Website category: university
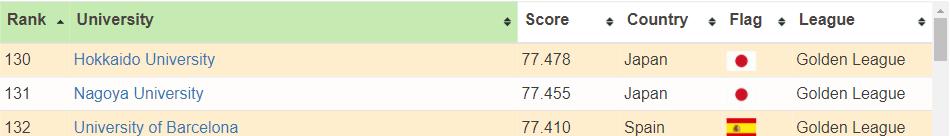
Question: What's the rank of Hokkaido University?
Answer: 130

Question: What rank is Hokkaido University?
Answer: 130

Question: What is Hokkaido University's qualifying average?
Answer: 130

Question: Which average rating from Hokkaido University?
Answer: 130

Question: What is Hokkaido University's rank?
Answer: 130

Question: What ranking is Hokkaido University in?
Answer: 130

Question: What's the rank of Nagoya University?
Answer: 131

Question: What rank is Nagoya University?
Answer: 131

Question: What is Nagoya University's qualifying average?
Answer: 131

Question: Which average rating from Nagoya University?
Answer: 131

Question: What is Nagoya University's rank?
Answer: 131

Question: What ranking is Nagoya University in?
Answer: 131

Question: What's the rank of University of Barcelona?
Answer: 132

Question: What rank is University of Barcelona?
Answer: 132

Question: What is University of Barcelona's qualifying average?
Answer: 132

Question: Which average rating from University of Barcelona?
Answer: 132

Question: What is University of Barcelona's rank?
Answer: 132

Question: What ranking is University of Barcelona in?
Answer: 132

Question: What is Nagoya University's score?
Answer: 77.455

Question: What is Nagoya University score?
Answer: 77.455

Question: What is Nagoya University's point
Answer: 77.455

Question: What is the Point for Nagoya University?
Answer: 77.455

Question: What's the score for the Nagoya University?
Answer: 77.455

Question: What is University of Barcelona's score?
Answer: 77.410

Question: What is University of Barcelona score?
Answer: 77.410

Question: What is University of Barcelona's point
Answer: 77.410

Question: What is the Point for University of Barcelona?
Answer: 77.410

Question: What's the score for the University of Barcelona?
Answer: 77.410

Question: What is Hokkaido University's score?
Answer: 77.478

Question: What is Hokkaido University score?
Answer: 77.478

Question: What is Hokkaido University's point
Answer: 77.478

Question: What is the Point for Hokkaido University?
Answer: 77.478

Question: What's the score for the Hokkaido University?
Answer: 77.478

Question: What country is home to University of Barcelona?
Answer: Spain

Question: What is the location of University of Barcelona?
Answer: Spain

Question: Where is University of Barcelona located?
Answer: Spain

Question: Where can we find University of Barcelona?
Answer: Spain

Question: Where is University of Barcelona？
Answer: Spain

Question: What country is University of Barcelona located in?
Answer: Spain

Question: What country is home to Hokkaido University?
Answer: Japan

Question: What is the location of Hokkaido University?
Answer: Japan

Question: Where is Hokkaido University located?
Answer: Japan

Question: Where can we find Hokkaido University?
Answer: Japan

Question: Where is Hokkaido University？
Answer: Japan

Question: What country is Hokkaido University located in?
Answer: Japan

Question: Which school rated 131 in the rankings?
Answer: Nagoya University

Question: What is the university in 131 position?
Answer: Nagoya University

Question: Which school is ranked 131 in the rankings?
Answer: Nagoya University

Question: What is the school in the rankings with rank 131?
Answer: Nagoya University

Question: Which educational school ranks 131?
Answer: Nagoya University

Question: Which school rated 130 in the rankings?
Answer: Hokkaido University

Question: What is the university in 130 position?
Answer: Hokkaido University

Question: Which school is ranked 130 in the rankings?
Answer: Hokkaido University

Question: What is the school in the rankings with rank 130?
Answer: Hokkaido University

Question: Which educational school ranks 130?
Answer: Hokkaido University

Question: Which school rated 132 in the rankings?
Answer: University of Barcelona

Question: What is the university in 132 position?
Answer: University of Barcelona

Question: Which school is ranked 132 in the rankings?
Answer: University of Barcelona

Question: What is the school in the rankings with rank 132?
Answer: University of Barcelona

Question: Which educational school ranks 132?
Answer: University of Barcelona

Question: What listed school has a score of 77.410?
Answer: University of Barcelona

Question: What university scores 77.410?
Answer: University of Barcelona

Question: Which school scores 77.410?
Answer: University of Barcelona

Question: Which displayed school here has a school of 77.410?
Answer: University of Barcelona